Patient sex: F
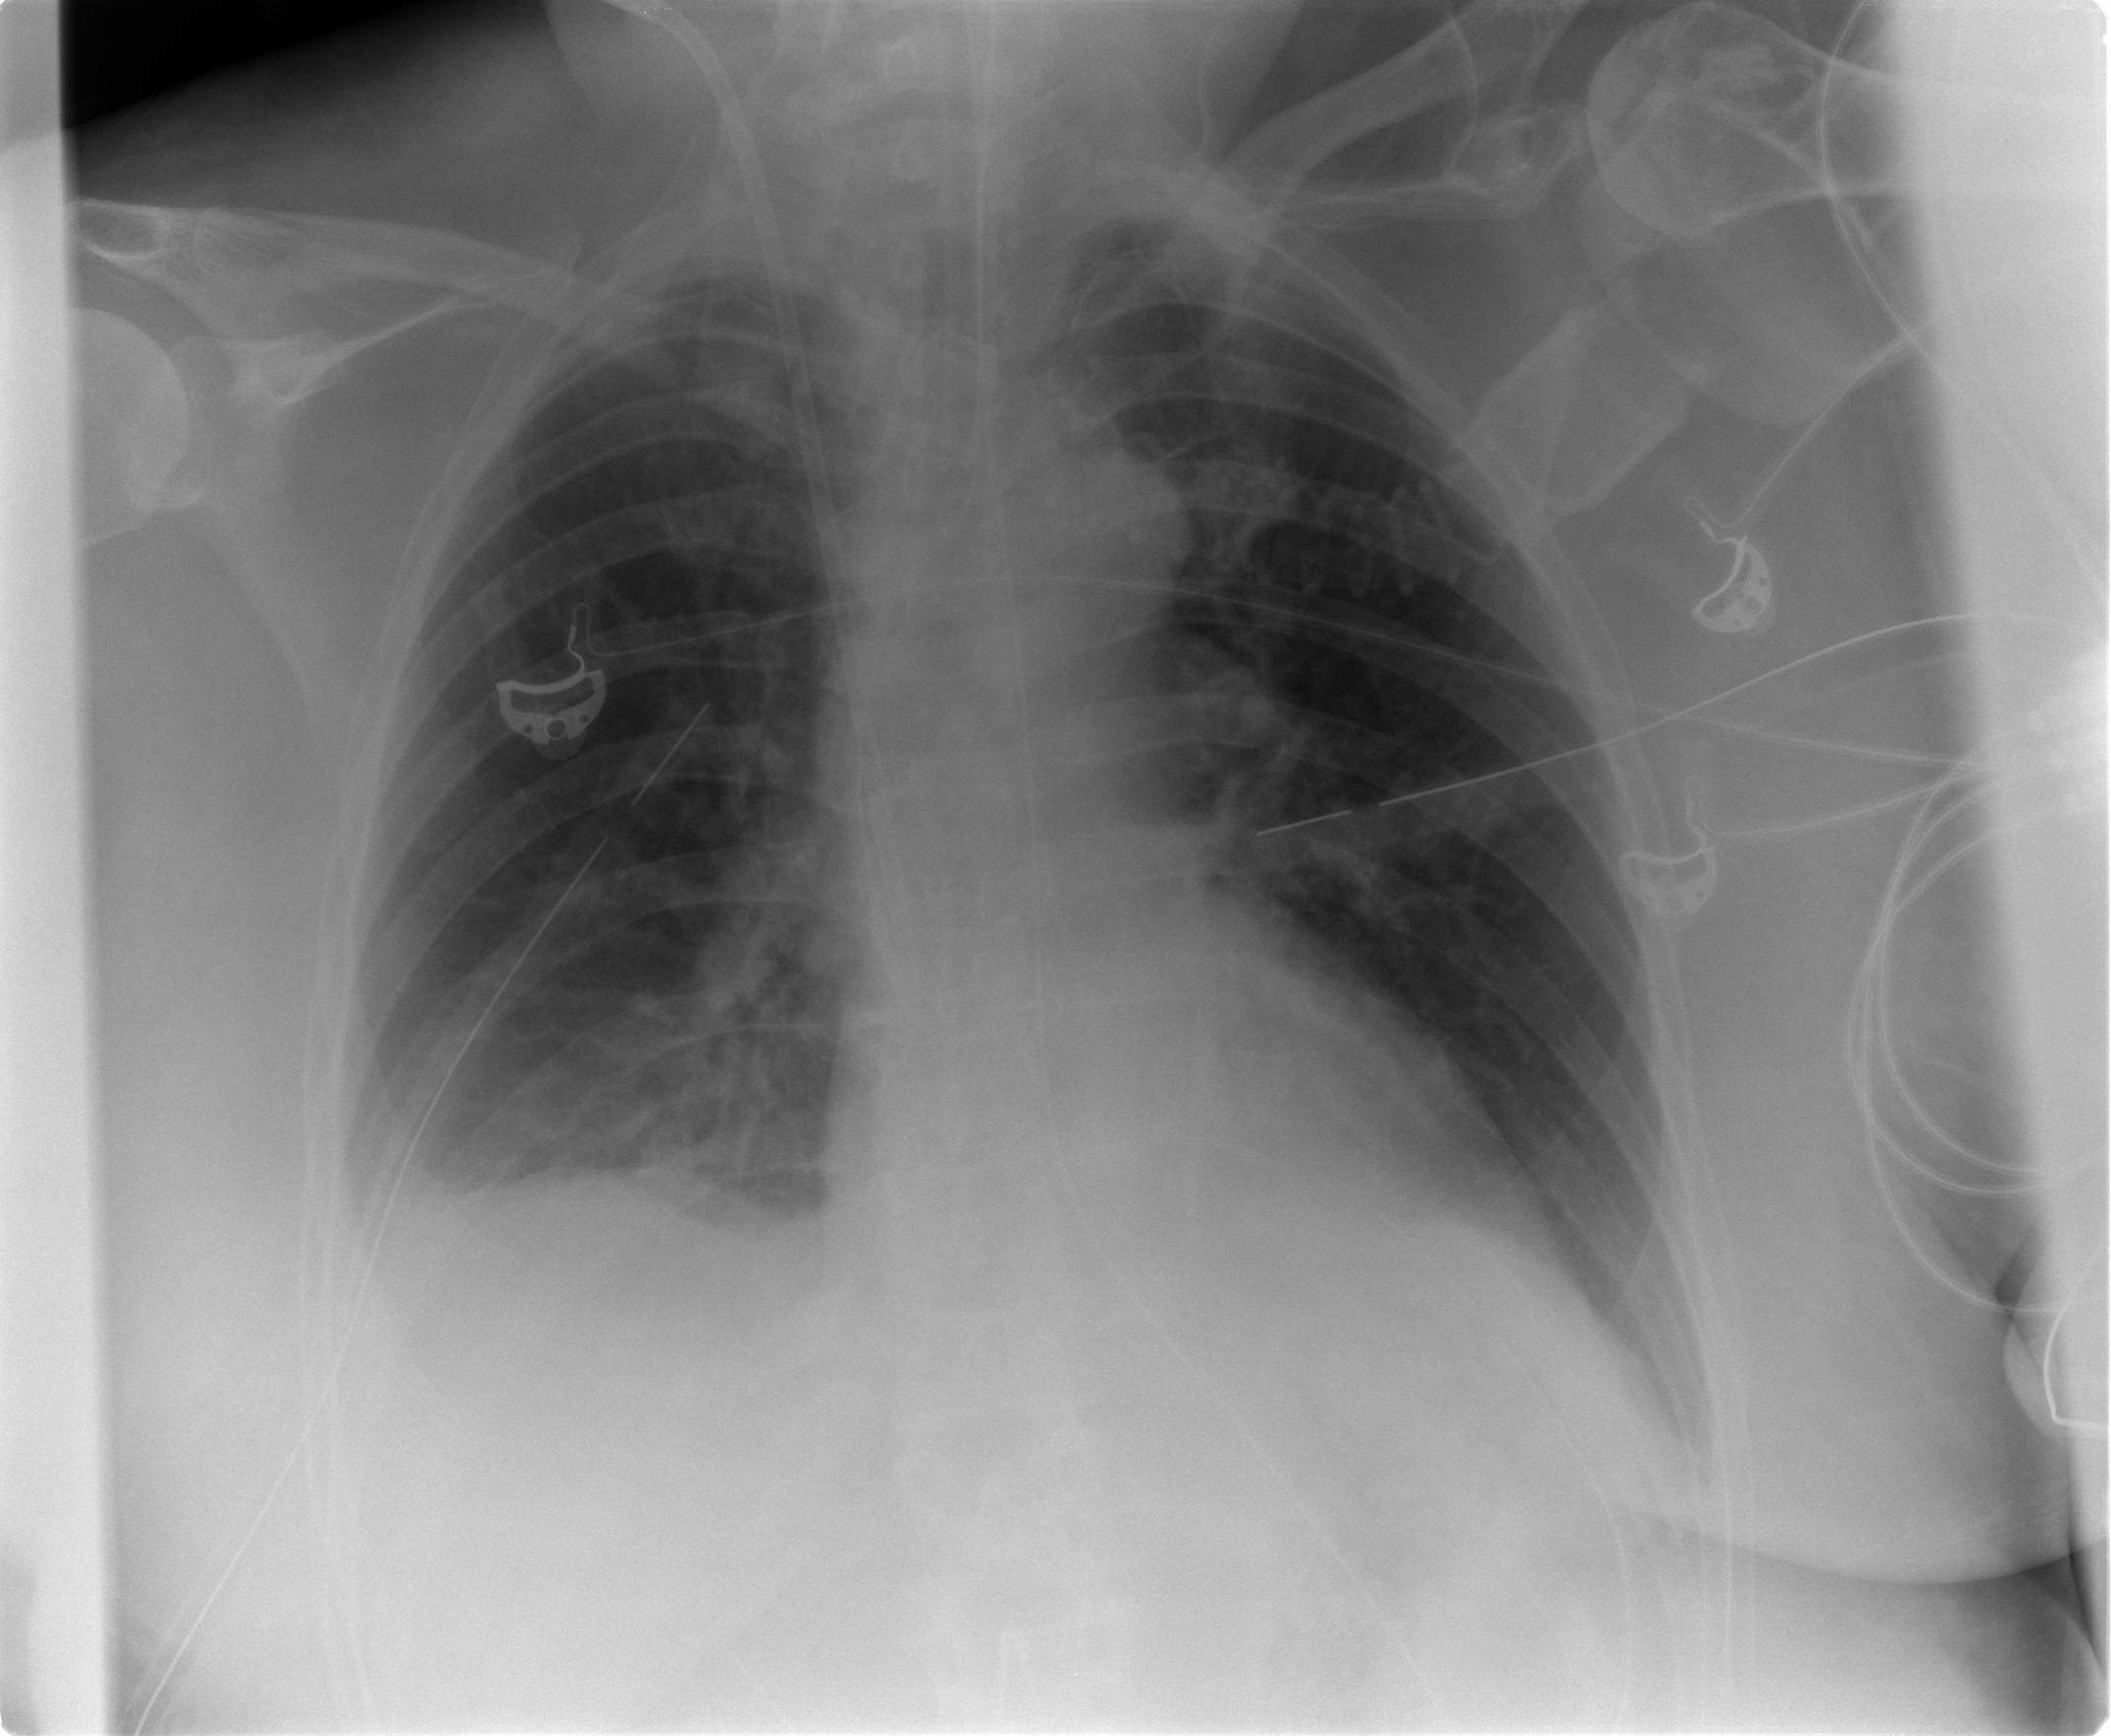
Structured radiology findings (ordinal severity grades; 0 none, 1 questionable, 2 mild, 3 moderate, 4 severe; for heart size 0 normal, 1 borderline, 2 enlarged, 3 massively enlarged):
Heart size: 0
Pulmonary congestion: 2
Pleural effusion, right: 2
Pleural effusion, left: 2
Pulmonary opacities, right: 2
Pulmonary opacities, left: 0
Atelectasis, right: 2
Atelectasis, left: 2